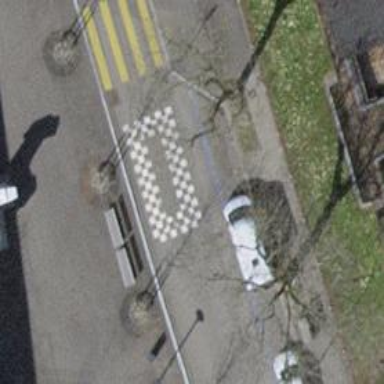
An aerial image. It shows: Traffic calming cushion.